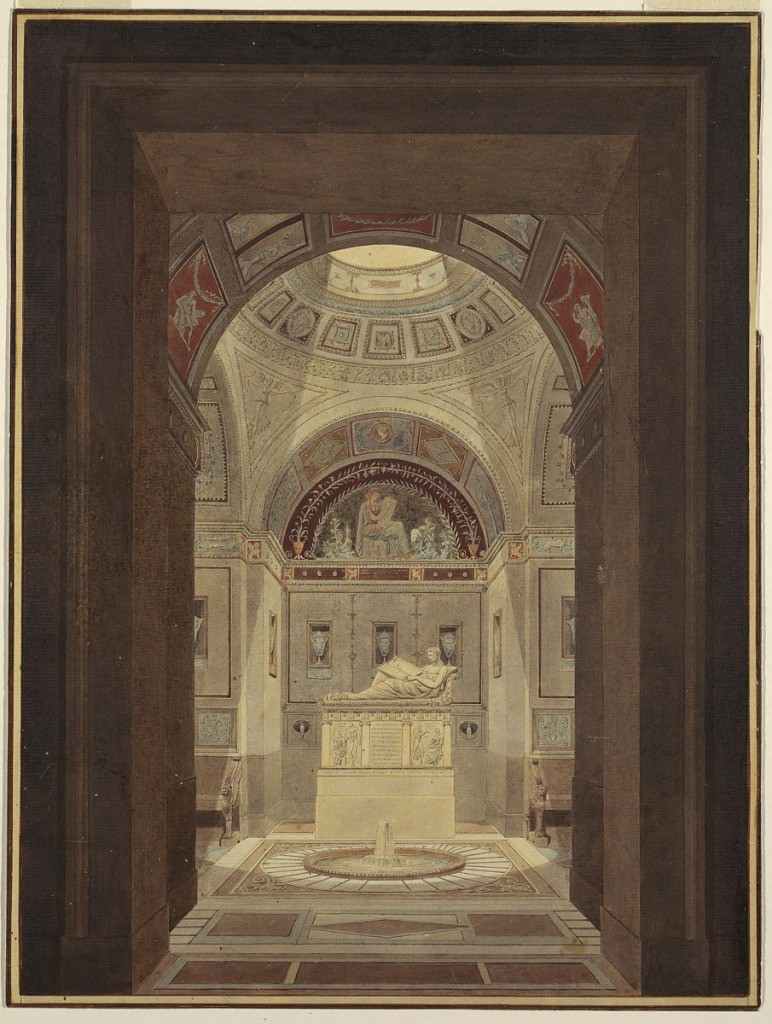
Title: Sepulchral Chamber
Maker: Charles Percier, French, 1764–1838
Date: ca. 1800
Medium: Pen and black ink, brush and watercolor, gouache, graphite on paper, lined
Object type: Drawing
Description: The sheet depicts an interior of a cross-shaped space with an open skylight.  The interior is viewed through the entrance into the space.  Inside, the walls are punctured with niches occupied by urns.  Sepulchral monument with sarcophagus, which in turn supports a statue of a reclining young man holding an open book stands at the center of the room.  The monument is positioned before the rear vaulted wall.  There is a depiction of a seated saint in profile at the upper register of the wall.  There is an illegible inscription on the monument.  In front of the monument, directly below the skylight, is a circular floor fountain.